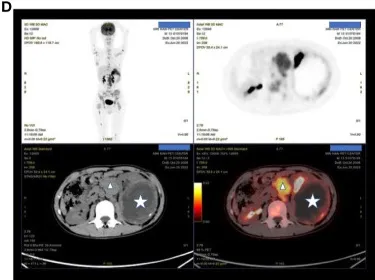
Patient's pre- and post-treatment imaging data. (C, D) PET-CT scans show a left renal malignant tumor with multiple distant metastases. The star indicates the kidney tumor, and the triangles indicate the metastasis to the inferior vena cava and abdominal aorta.
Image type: radiology (pet)